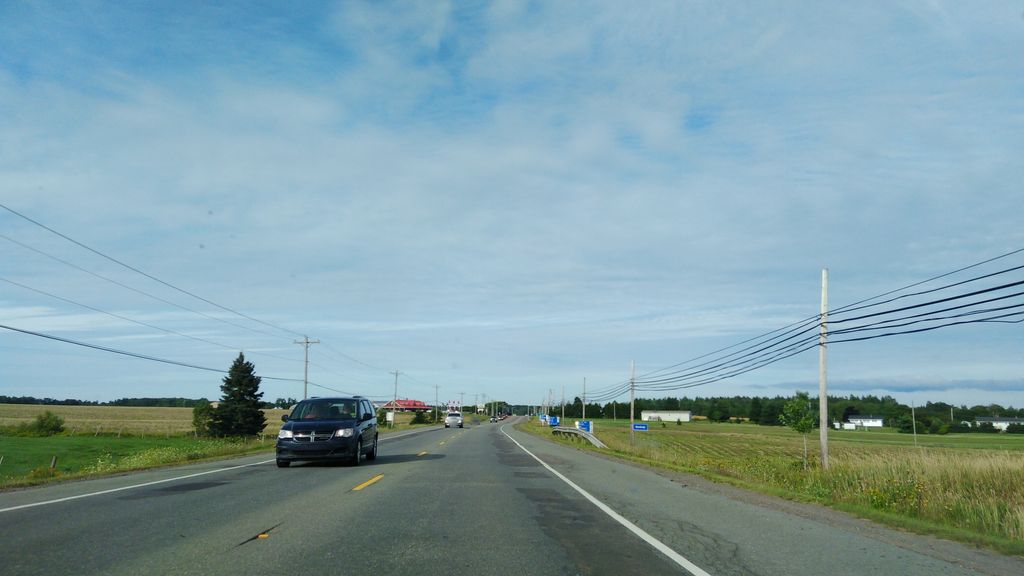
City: charlottetown